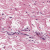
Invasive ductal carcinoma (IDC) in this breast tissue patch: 0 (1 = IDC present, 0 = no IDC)